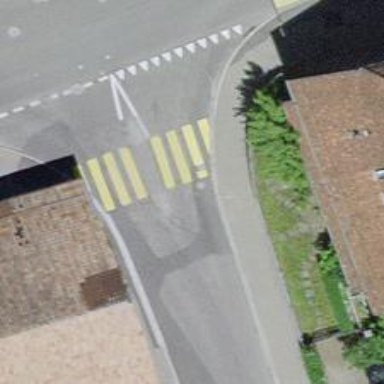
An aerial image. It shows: Uncontrolled zebra crossing on the road.